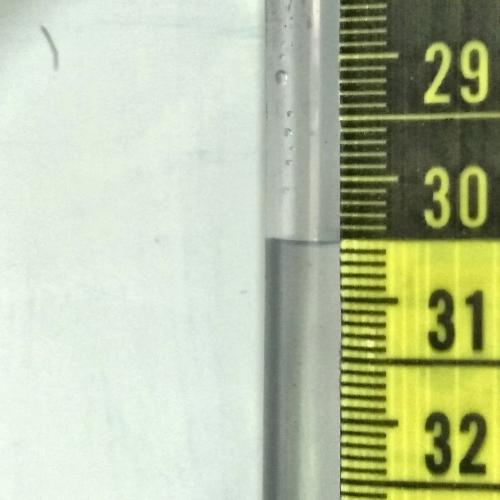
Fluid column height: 30.5 cm